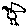
Label: bird